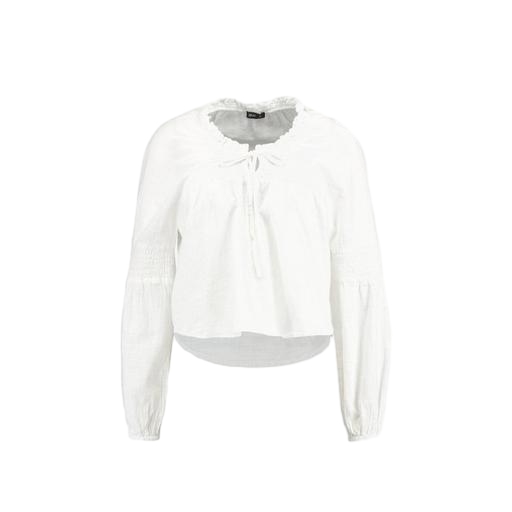
white women's tieneck blouse, peasant shirt, white ann long-sleeved top, white background